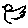
Label: bird